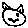
Label: cat